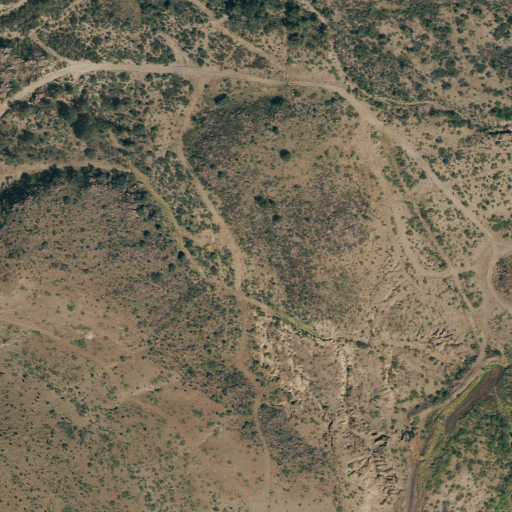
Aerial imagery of valley in Texas named Garden Draw containing shrub, deciduous forest, evergreen forest, and grassland